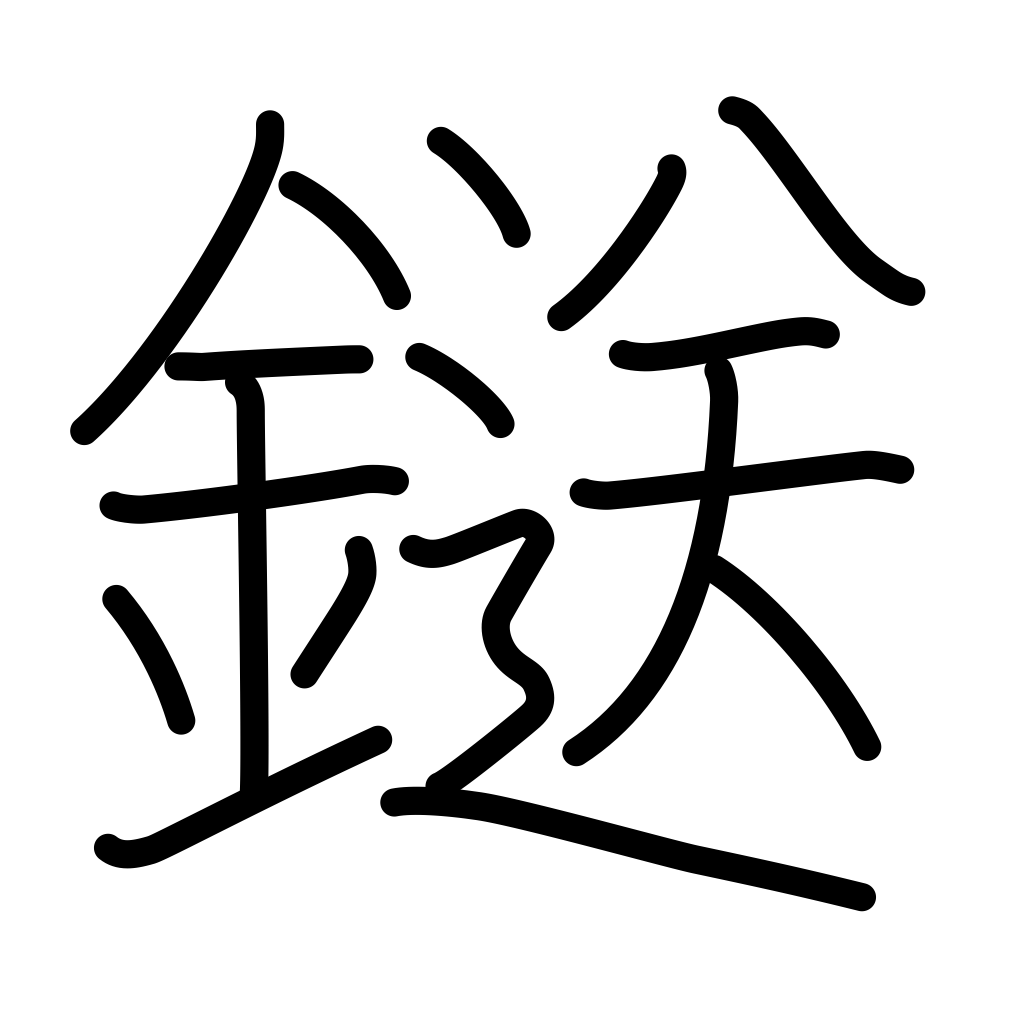
Meaning: clamp